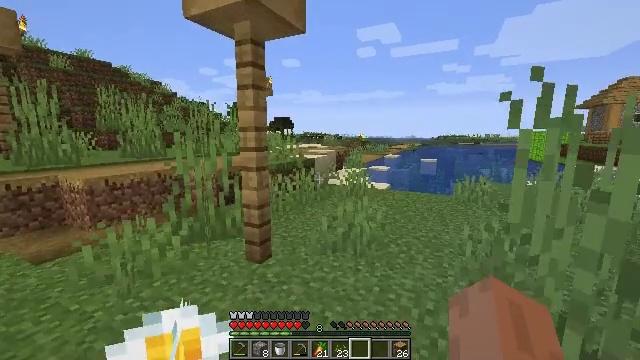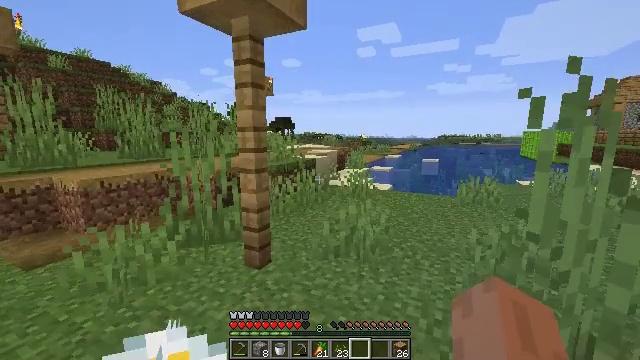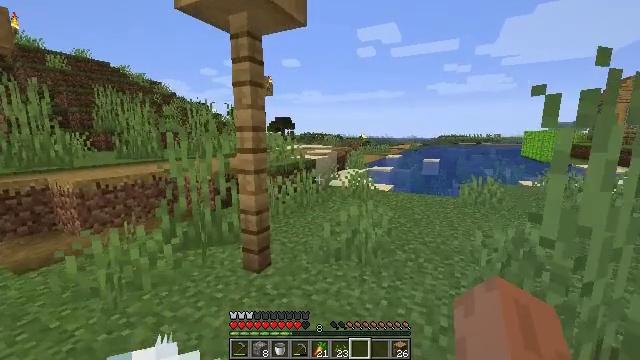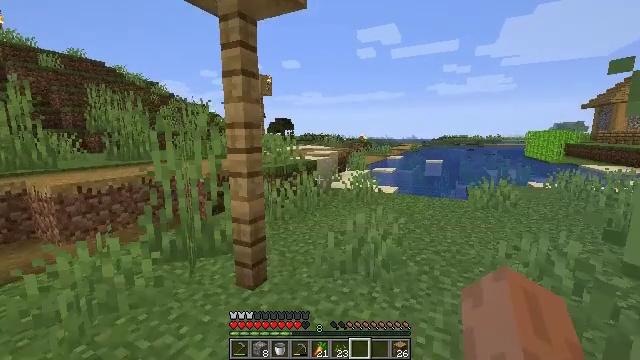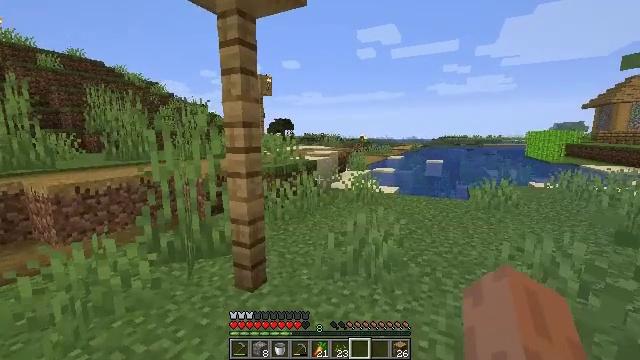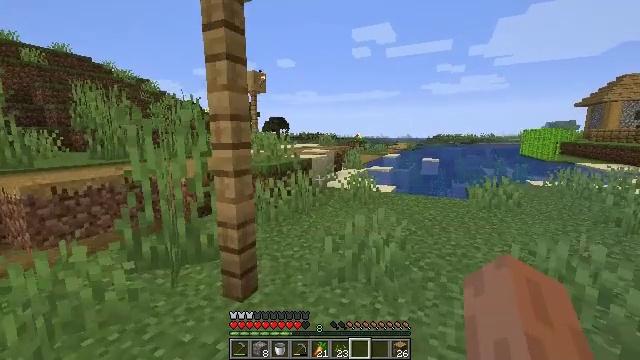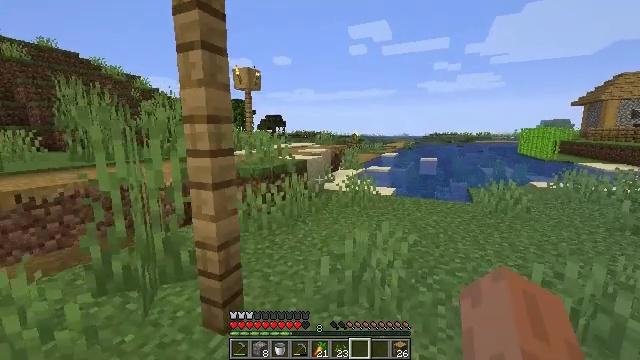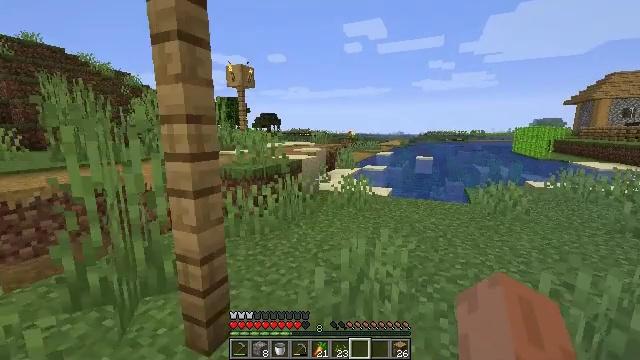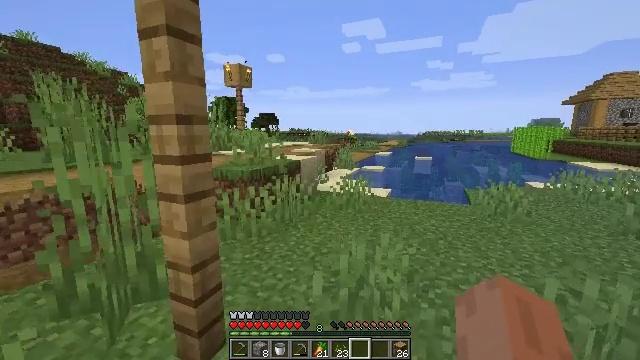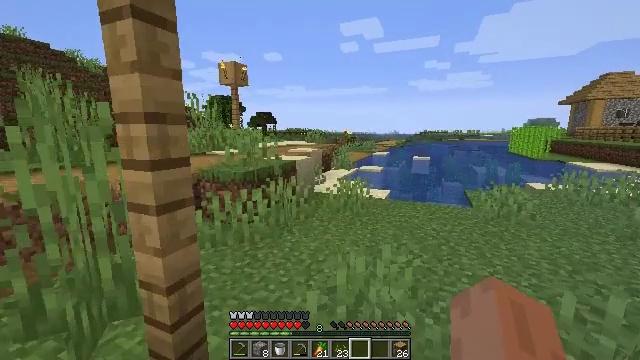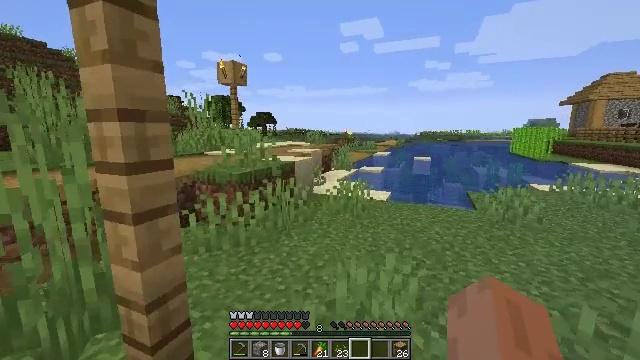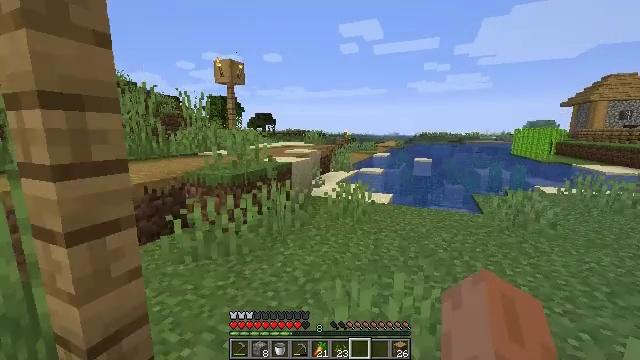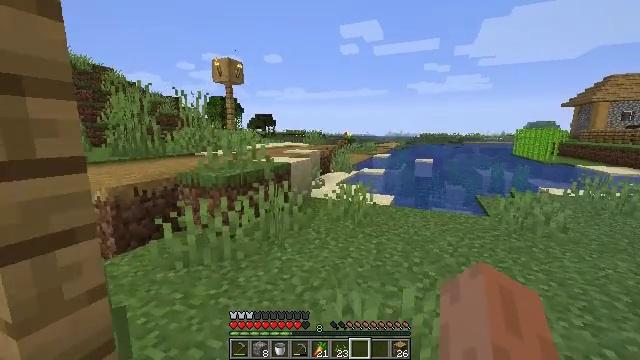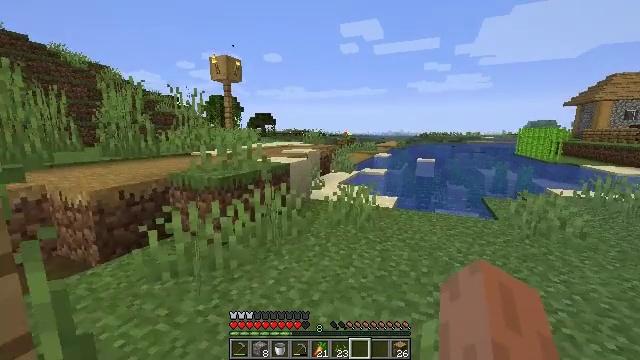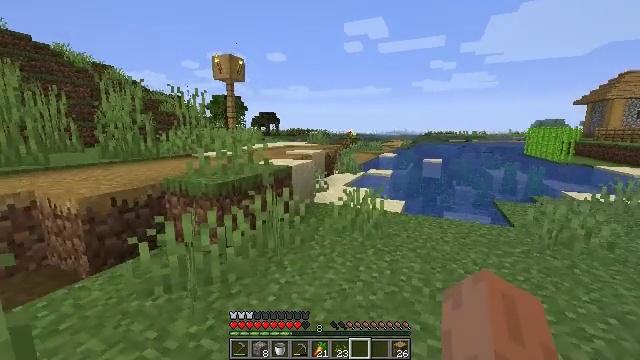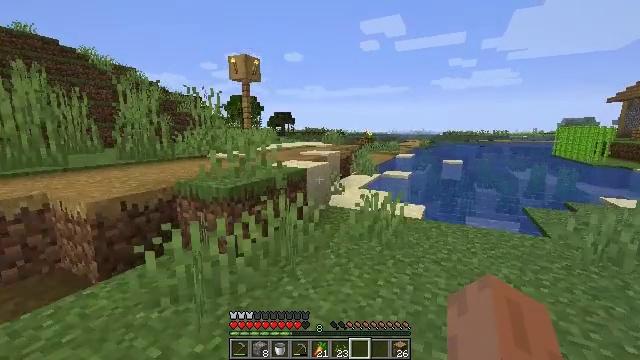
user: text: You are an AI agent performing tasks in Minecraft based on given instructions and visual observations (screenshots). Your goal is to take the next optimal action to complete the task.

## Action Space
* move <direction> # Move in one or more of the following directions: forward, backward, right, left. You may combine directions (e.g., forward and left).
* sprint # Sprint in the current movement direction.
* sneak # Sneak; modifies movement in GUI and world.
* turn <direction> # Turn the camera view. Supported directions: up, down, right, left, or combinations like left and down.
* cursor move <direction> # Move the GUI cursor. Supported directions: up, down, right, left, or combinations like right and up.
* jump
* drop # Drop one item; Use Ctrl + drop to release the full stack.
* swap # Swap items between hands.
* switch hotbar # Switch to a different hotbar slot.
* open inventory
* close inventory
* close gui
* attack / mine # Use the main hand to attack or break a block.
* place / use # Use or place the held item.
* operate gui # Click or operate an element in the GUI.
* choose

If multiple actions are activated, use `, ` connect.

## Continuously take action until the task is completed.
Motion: motion action
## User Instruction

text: Reclaim bookshelf materials.
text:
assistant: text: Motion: move forward
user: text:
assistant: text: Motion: move forward
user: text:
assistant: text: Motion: move forward
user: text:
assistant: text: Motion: move forward
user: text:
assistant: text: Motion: move forward, turn right
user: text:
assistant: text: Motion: move forward
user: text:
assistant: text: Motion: move forward, turn right
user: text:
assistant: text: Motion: move forward
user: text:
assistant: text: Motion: move forward
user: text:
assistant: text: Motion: move forward
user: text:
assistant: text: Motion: move forward
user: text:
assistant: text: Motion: move forward
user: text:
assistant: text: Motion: move forward
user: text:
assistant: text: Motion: move forward
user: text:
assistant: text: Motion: move forward, turn left
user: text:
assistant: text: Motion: move forward, turn left
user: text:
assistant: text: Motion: move forward, turn left
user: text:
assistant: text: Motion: move forward, turn left
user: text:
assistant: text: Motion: move forward, turn left
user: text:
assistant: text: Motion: move forward
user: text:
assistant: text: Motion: move forward
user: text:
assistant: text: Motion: move forward
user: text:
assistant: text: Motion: move forward, sprint
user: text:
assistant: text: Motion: move forward, sprint
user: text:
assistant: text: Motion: move forward, sprint
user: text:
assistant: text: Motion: move forward, sprint
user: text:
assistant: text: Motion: move forward, sprint
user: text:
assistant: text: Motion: move forward, sprint, jump
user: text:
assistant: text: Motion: move forward, sprint, jump
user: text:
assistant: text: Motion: move forward, sprint, turn left, jump